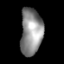
Tissue: lung
Cell type: Endothelial cells
Senescence score: 0.5954
Nuclear area (px): 1004
Mean DAPI intensity: 142.322